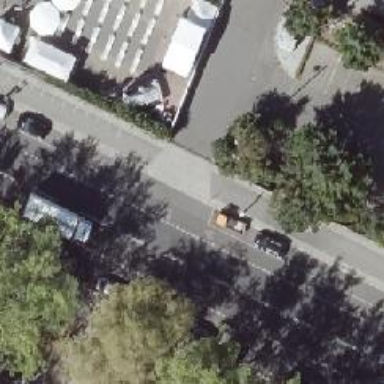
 with advisory markings. There are parallel parking lanes on both sides of the road."